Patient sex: M
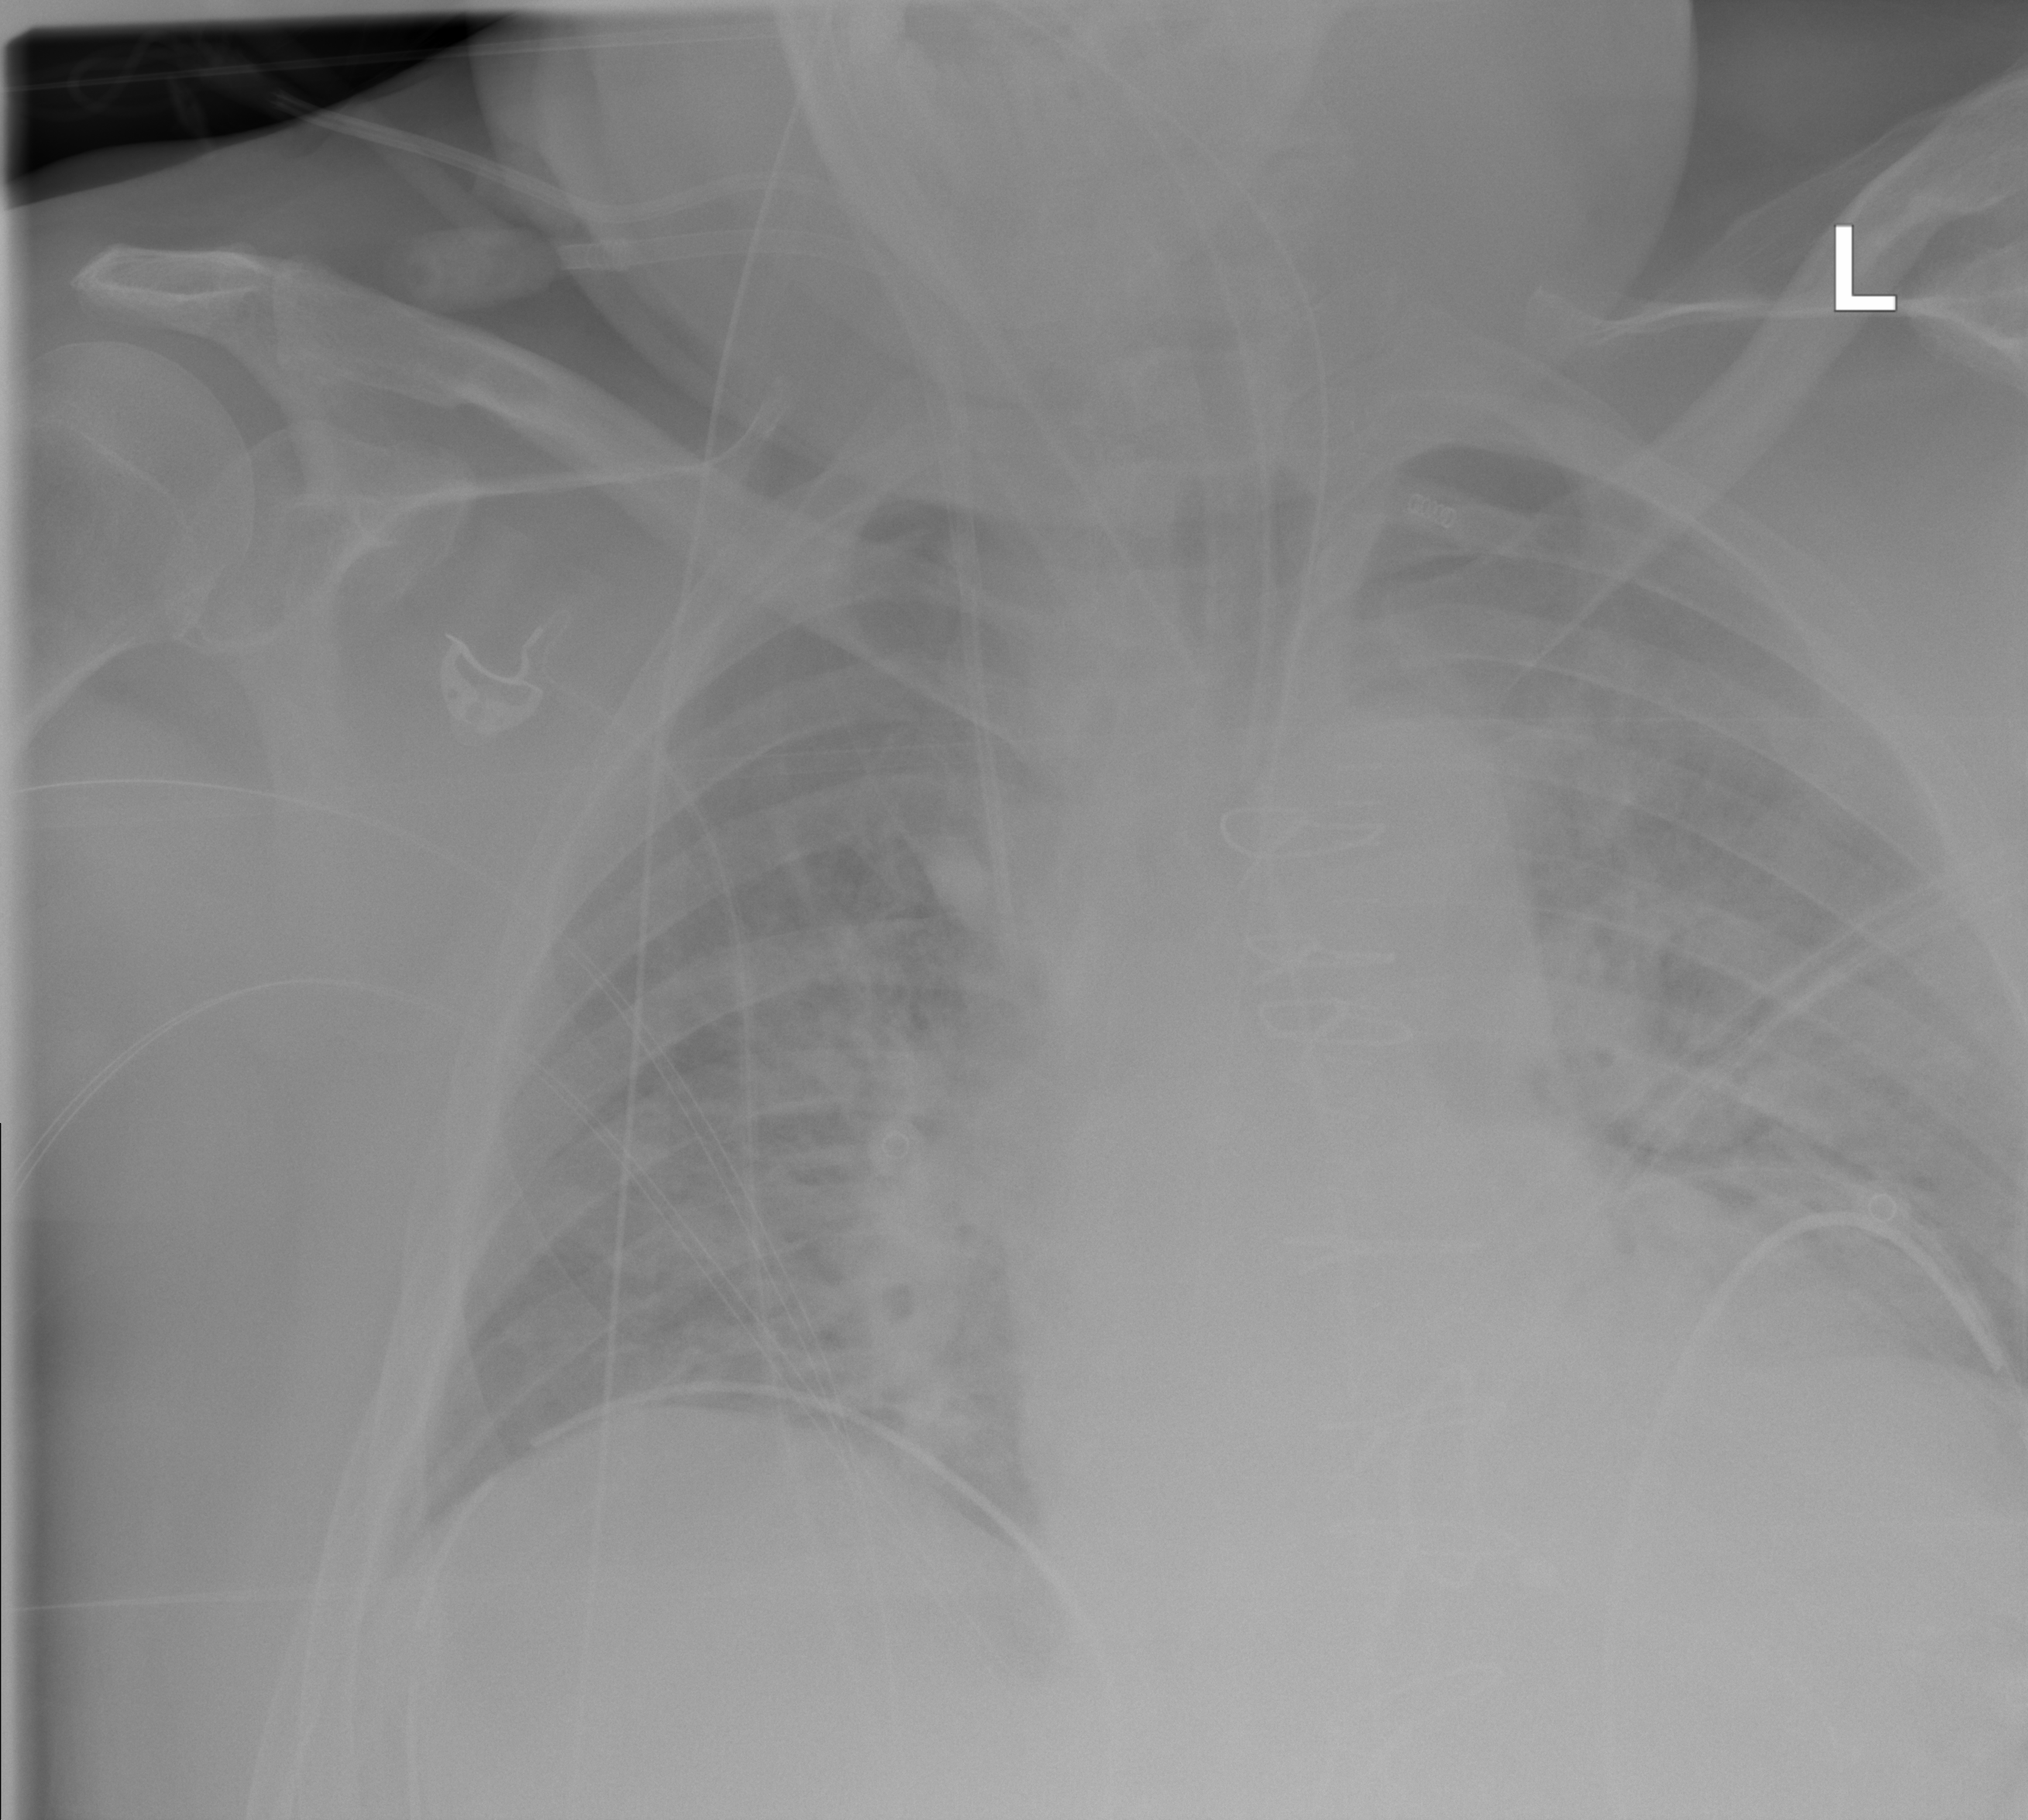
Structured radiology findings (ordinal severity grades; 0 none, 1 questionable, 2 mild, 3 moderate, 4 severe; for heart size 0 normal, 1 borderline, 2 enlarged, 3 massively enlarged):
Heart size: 2
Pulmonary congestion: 3
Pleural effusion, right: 0
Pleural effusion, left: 0
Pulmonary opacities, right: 3
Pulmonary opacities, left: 3
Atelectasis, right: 3
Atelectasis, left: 3